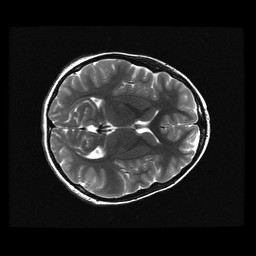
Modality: T2w
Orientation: axial
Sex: female
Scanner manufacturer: ge
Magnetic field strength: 3 T
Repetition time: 5 s
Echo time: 0.1017 s